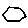
Label: hexagon